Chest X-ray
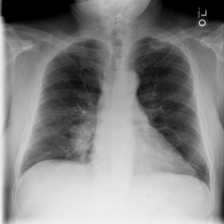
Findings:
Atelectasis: negative
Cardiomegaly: negative
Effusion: negative
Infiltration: negative
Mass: positive
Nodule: negative
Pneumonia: negative
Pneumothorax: negative
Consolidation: negative
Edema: negative
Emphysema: negative
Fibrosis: positive
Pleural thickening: negative
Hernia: negative